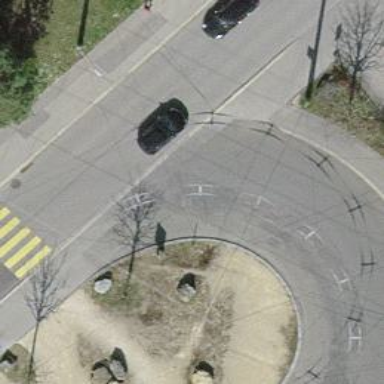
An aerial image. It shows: Asphalt footway with unmarked crossing.